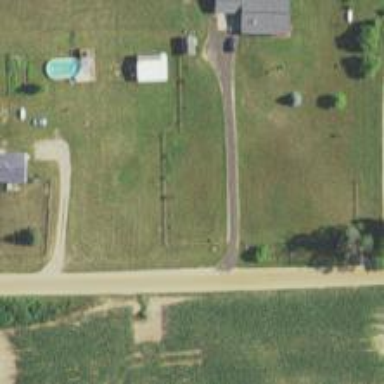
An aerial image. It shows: Driveway.